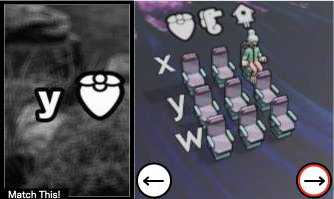
Task: seats
Answer: no